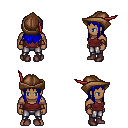
a pixel art fantasy rpg character, male body template, human, dark skin, maroon pirate shirt, metal pants, blue unkempt hairstyle, leather cap, cloth bracers, maroon shoes, four views (front, back, left, right), 2x2 character sprite sheet, small pixel art, hard edges, no anti-aliasing